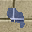
Label: 9